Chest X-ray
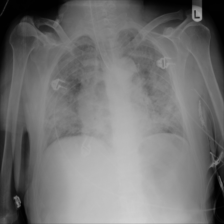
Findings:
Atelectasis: negative
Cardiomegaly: negative
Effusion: negative
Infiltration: positive
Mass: negative
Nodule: negative
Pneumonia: negative
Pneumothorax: negative
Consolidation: negative
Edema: negative
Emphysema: negative
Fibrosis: negative
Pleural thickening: negative
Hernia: negative